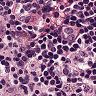
Metastatic tissue present: no